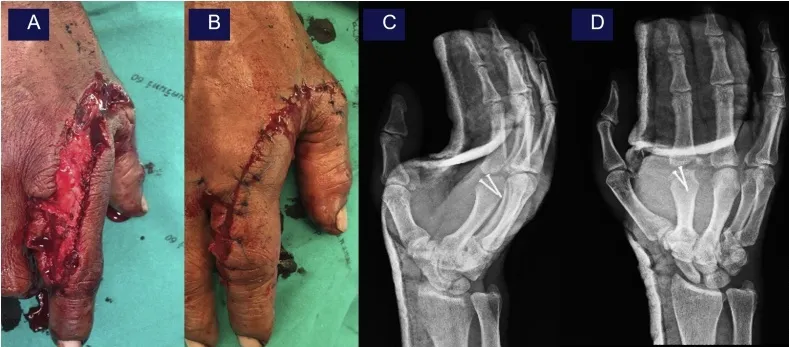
Intra-operative repair collateral ligament complex (Fig. 3A-B) and post - operative showing post-operative x-ray oblique view (Fig. 3C) and AP view (Fig. 3D).
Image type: radiology (x_ray)